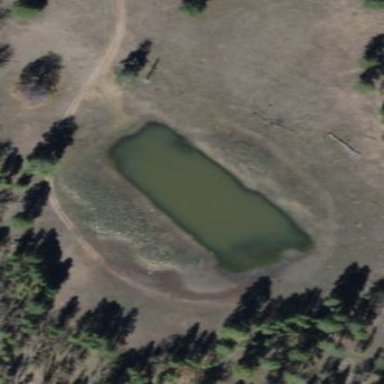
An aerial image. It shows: Watering place with natural stream pool.